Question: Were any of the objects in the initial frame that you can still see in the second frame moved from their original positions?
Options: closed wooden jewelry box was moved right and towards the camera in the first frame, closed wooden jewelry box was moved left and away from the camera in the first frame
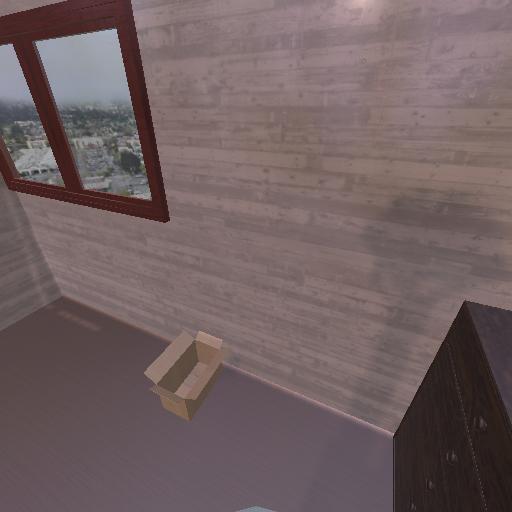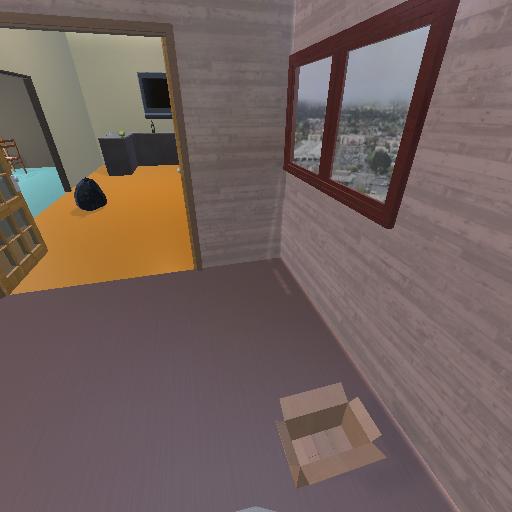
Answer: closed wooden jewelry box was moved right and towards the camera in the first frame